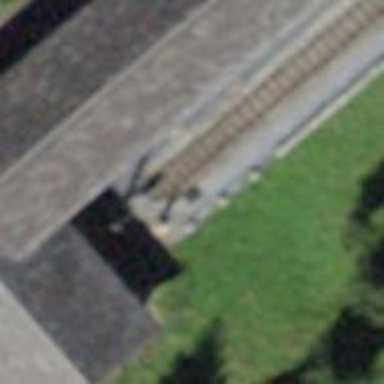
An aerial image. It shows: Railway buffer stop.